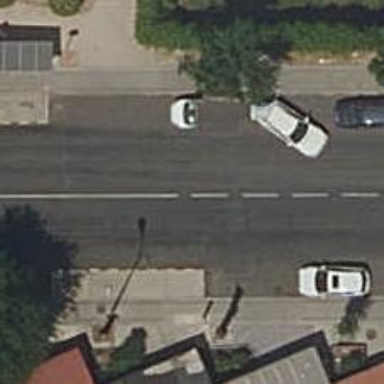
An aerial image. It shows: Public transport stop position.